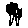
Label: tree